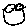
Label: smiley face